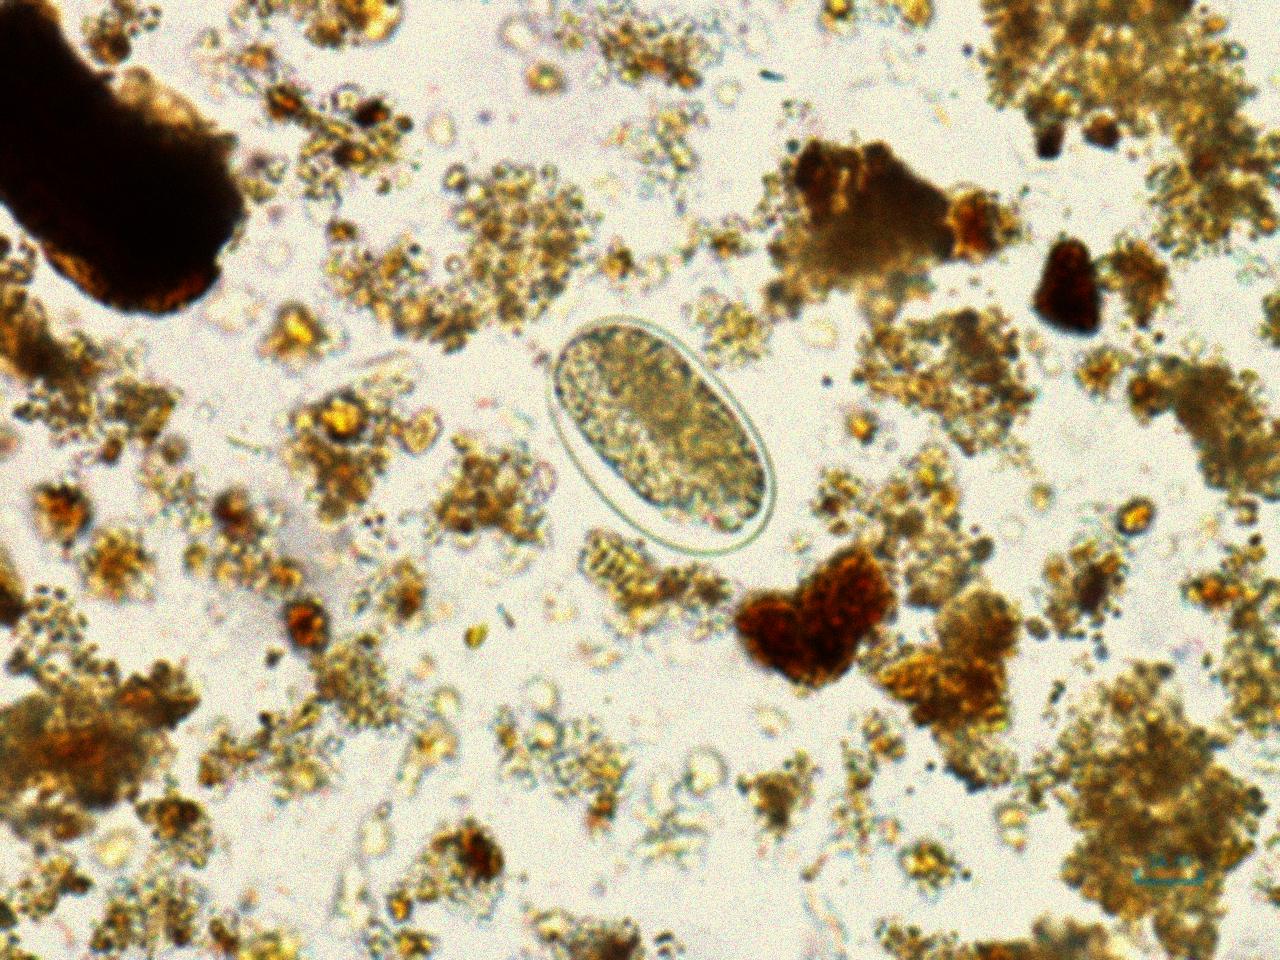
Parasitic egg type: Hookworm egg